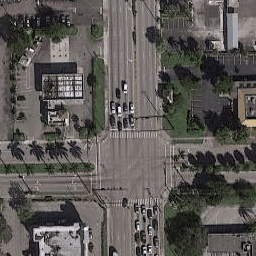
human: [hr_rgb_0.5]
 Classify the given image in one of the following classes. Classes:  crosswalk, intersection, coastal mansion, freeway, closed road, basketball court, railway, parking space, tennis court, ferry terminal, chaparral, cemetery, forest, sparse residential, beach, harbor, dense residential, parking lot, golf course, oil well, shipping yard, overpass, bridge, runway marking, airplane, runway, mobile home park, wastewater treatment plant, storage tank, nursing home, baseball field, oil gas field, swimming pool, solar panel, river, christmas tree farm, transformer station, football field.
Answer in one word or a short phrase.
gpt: intersection